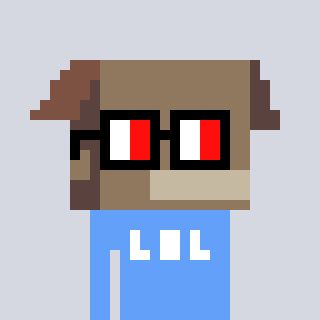
a pixel art character with square glasses with black frames and red eyes, a box-shaped head and a blue-colored body on a cool background